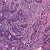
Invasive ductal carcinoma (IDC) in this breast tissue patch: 1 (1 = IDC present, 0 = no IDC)